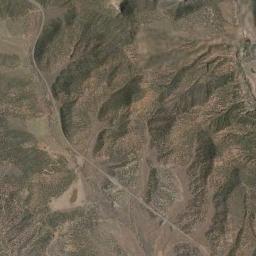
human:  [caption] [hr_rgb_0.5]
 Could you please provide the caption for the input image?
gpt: The folded mountain consists of some ridges and valleys and a road goes through the mountain .

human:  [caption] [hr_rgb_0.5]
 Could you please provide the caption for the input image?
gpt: The mountain is full of yellow soil .

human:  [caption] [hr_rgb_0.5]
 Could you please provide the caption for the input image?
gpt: A path passes through the mountains .

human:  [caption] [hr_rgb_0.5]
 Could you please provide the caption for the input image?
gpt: The mountains are winding and undulating .

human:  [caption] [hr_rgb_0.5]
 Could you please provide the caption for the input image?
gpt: There are some ridges on the brown mountain .